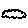
Label: cloud